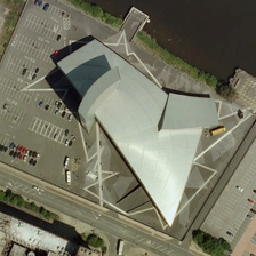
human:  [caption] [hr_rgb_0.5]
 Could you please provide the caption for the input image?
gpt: A central building with two parking lots, between a river and several green trees.

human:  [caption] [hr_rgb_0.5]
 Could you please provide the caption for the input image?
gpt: the center is surrounded by dark green trees .

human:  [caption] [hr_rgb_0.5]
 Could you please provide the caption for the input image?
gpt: The central building has two parking lots, just between the river and several green trees.

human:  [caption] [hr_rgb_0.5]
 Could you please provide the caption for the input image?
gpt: The center is a red square structure with four floors.

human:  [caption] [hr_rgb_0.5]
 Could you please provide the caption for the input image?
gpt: The middle is a red square structure with four layers.